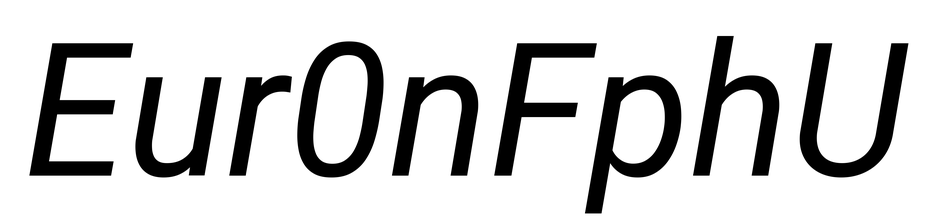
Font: Roboto-Italic_Italic